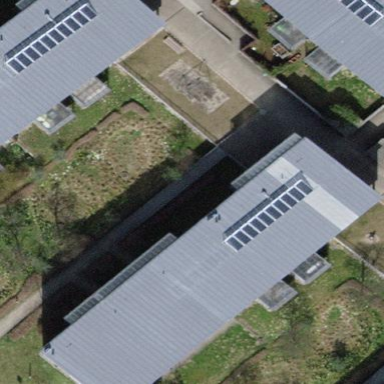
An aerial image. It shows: Flat roofed apartment building with light grey metal roof.